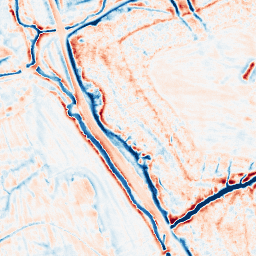
Category: edge_preserving
Decomposition family: bilateral
Decomposition parameters: d: 15
sigma_color: 150
sigma_space: 25
Upsampling method: sinc_blackman
Upsampling parameters: scale: 2
kernel_size: 16
Upsampling scale: 2